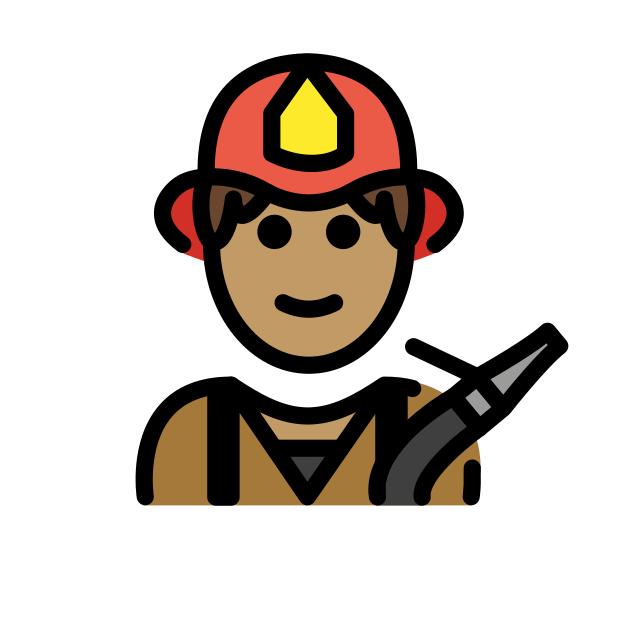
firefighter: medium skin tone